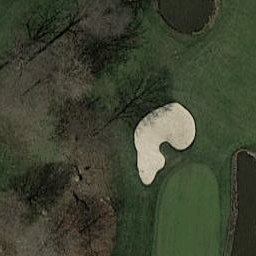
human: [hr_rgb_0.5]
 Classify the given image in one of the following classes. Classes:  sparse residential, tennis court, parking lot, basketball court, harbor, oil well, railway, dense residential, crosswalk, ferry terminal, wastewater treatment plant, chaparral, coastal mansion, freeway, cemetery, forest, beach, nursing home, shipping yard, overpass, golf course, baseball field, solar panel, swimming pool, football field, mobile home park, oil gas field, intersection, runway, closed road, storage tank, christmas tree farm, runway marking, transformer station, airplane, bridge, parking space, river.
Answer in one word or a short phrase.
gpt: golf course